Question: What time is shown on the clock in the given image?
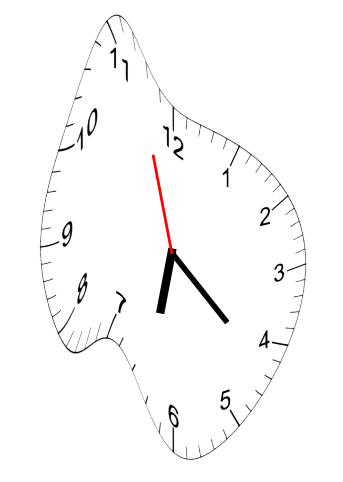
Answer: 06:21:57